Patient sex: M
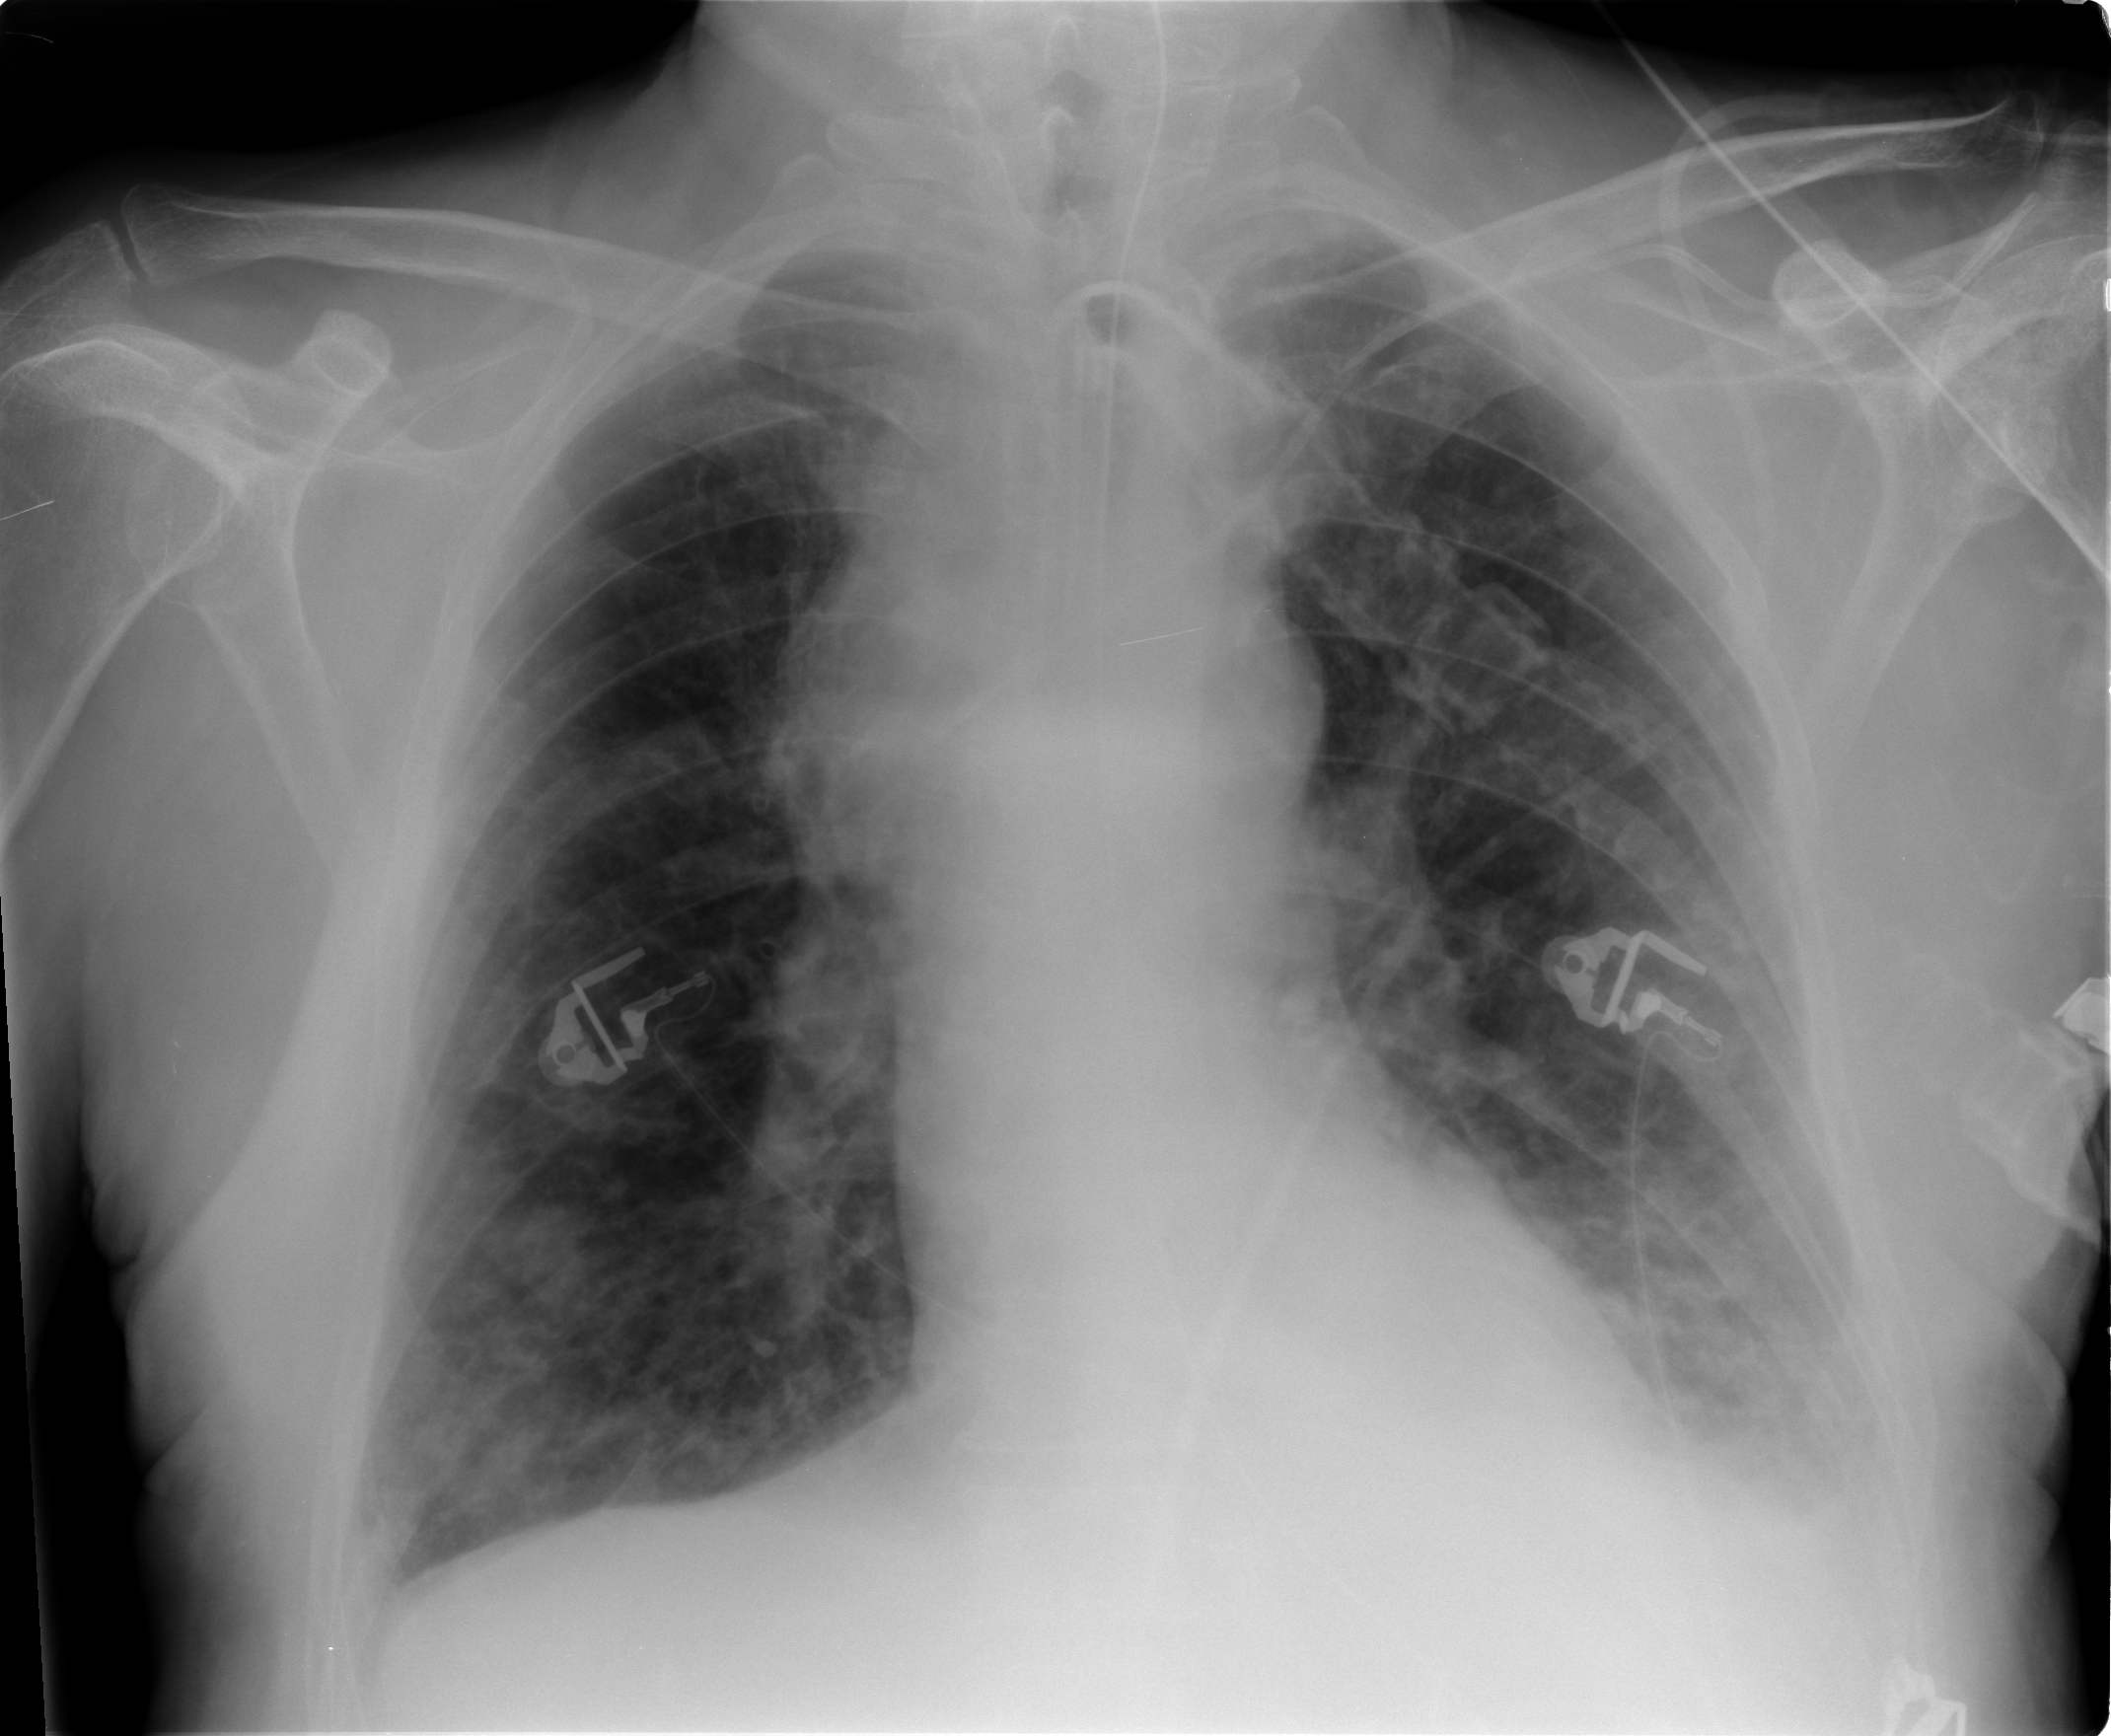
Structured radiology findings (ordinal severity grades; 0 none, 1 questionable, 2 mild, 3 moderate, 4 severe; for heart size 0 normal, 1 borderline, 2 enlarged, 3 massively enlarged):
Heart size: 0
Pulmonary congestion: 1
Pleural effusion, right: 1
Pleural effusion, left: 1
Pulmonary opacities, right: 1
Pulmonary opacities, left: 1
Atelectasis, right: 2
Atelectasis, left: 2